Field crop: tomato
Growth stage: 1
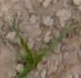
Species: cyperus